Here is the raw accelerometer signal from a rotor rig, plotted against time. Based on the visible evidence, which rotor condition applies: normal, misalignment, unbalance, looseness?
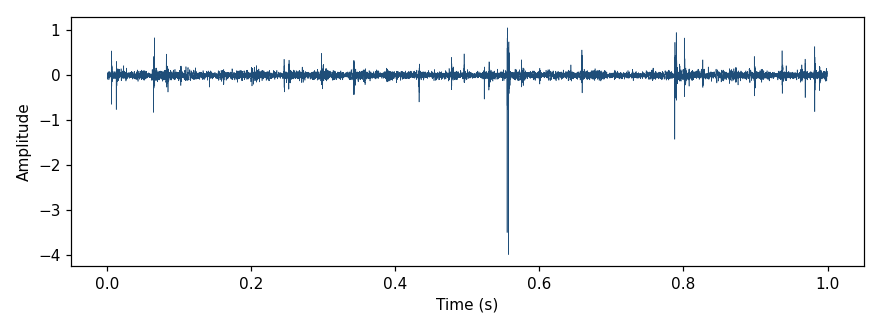
Answer: normal